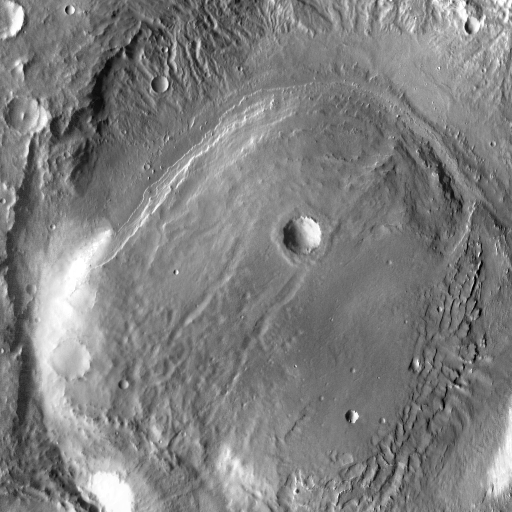
Crater classes present: Background, Other, Buried, Secondary